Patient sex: M
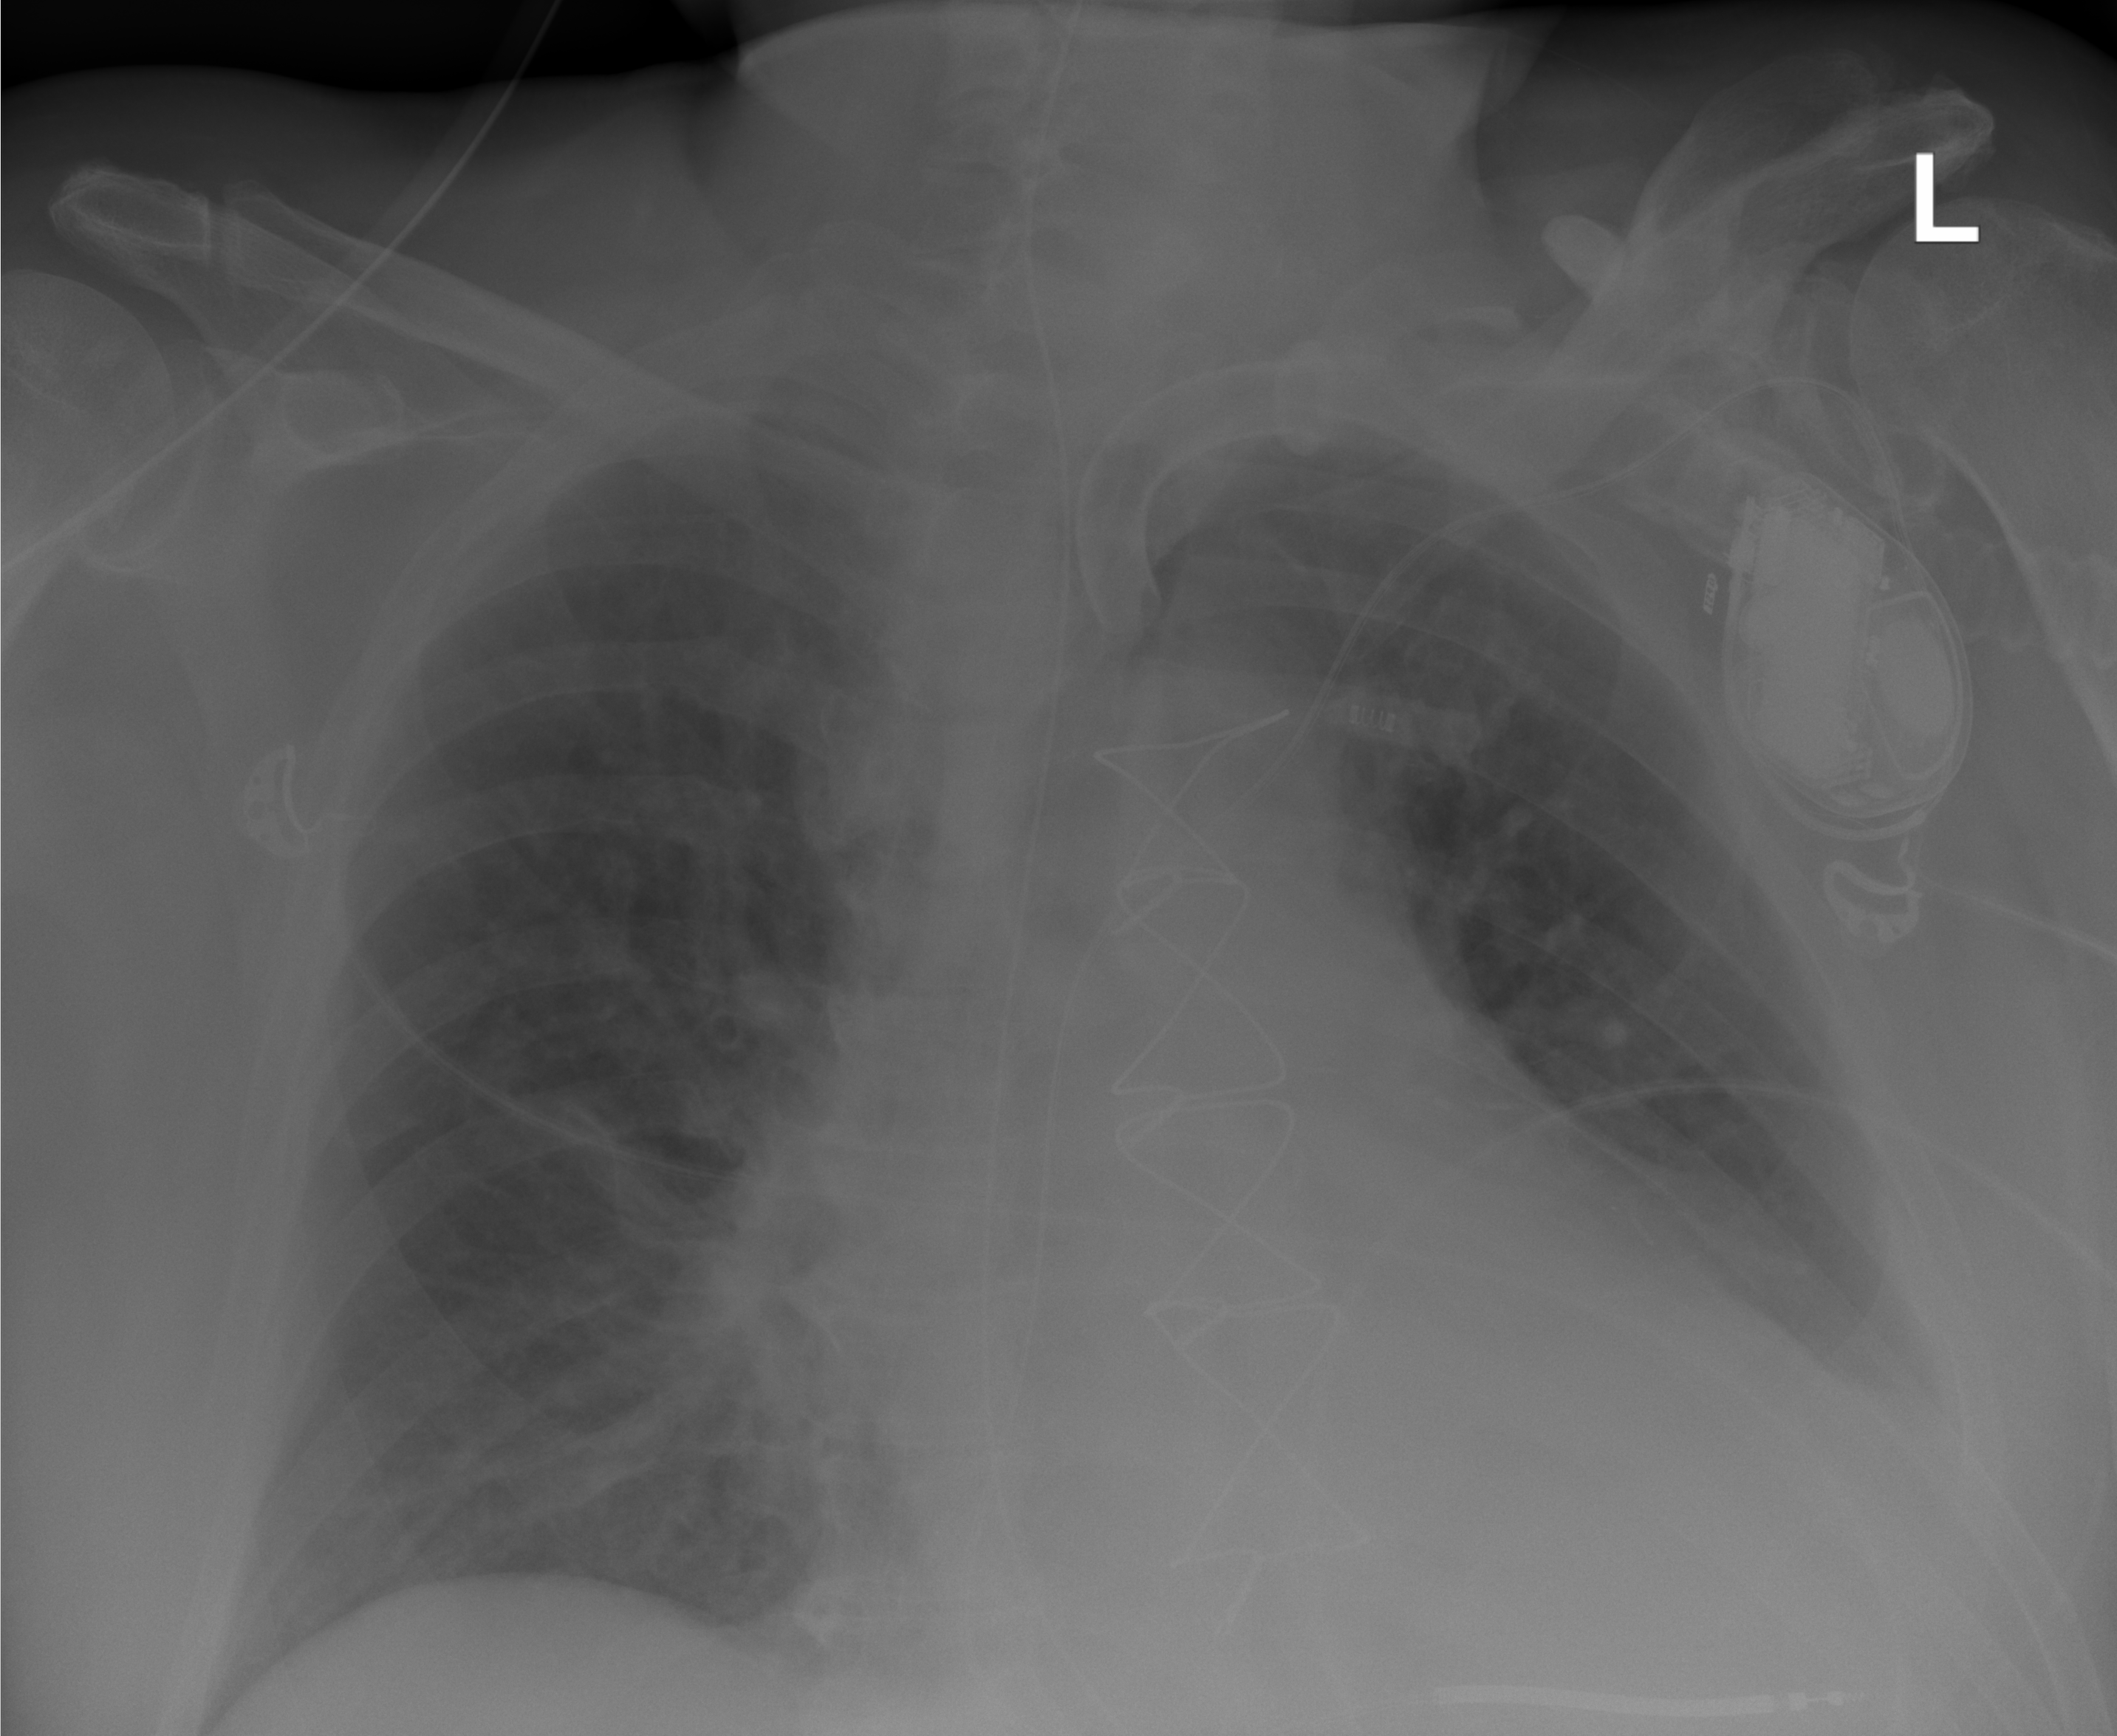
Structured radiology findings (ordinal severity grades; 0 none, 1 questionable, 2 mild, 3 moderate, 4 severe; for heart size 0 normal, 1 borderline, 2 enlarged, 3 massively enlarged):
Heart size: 2
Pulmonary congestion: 2
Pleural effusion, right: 0
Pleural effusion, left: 2
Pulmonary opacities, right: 0
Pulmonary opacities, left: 0
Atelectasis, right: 2
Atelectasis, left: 2